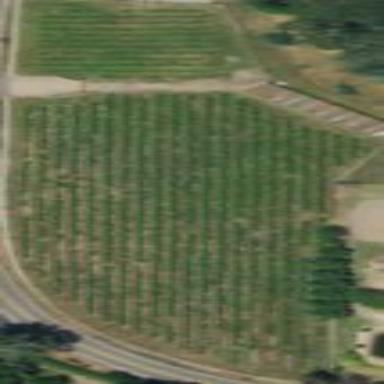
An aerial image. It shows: Beautiful vineyard in the countryside.